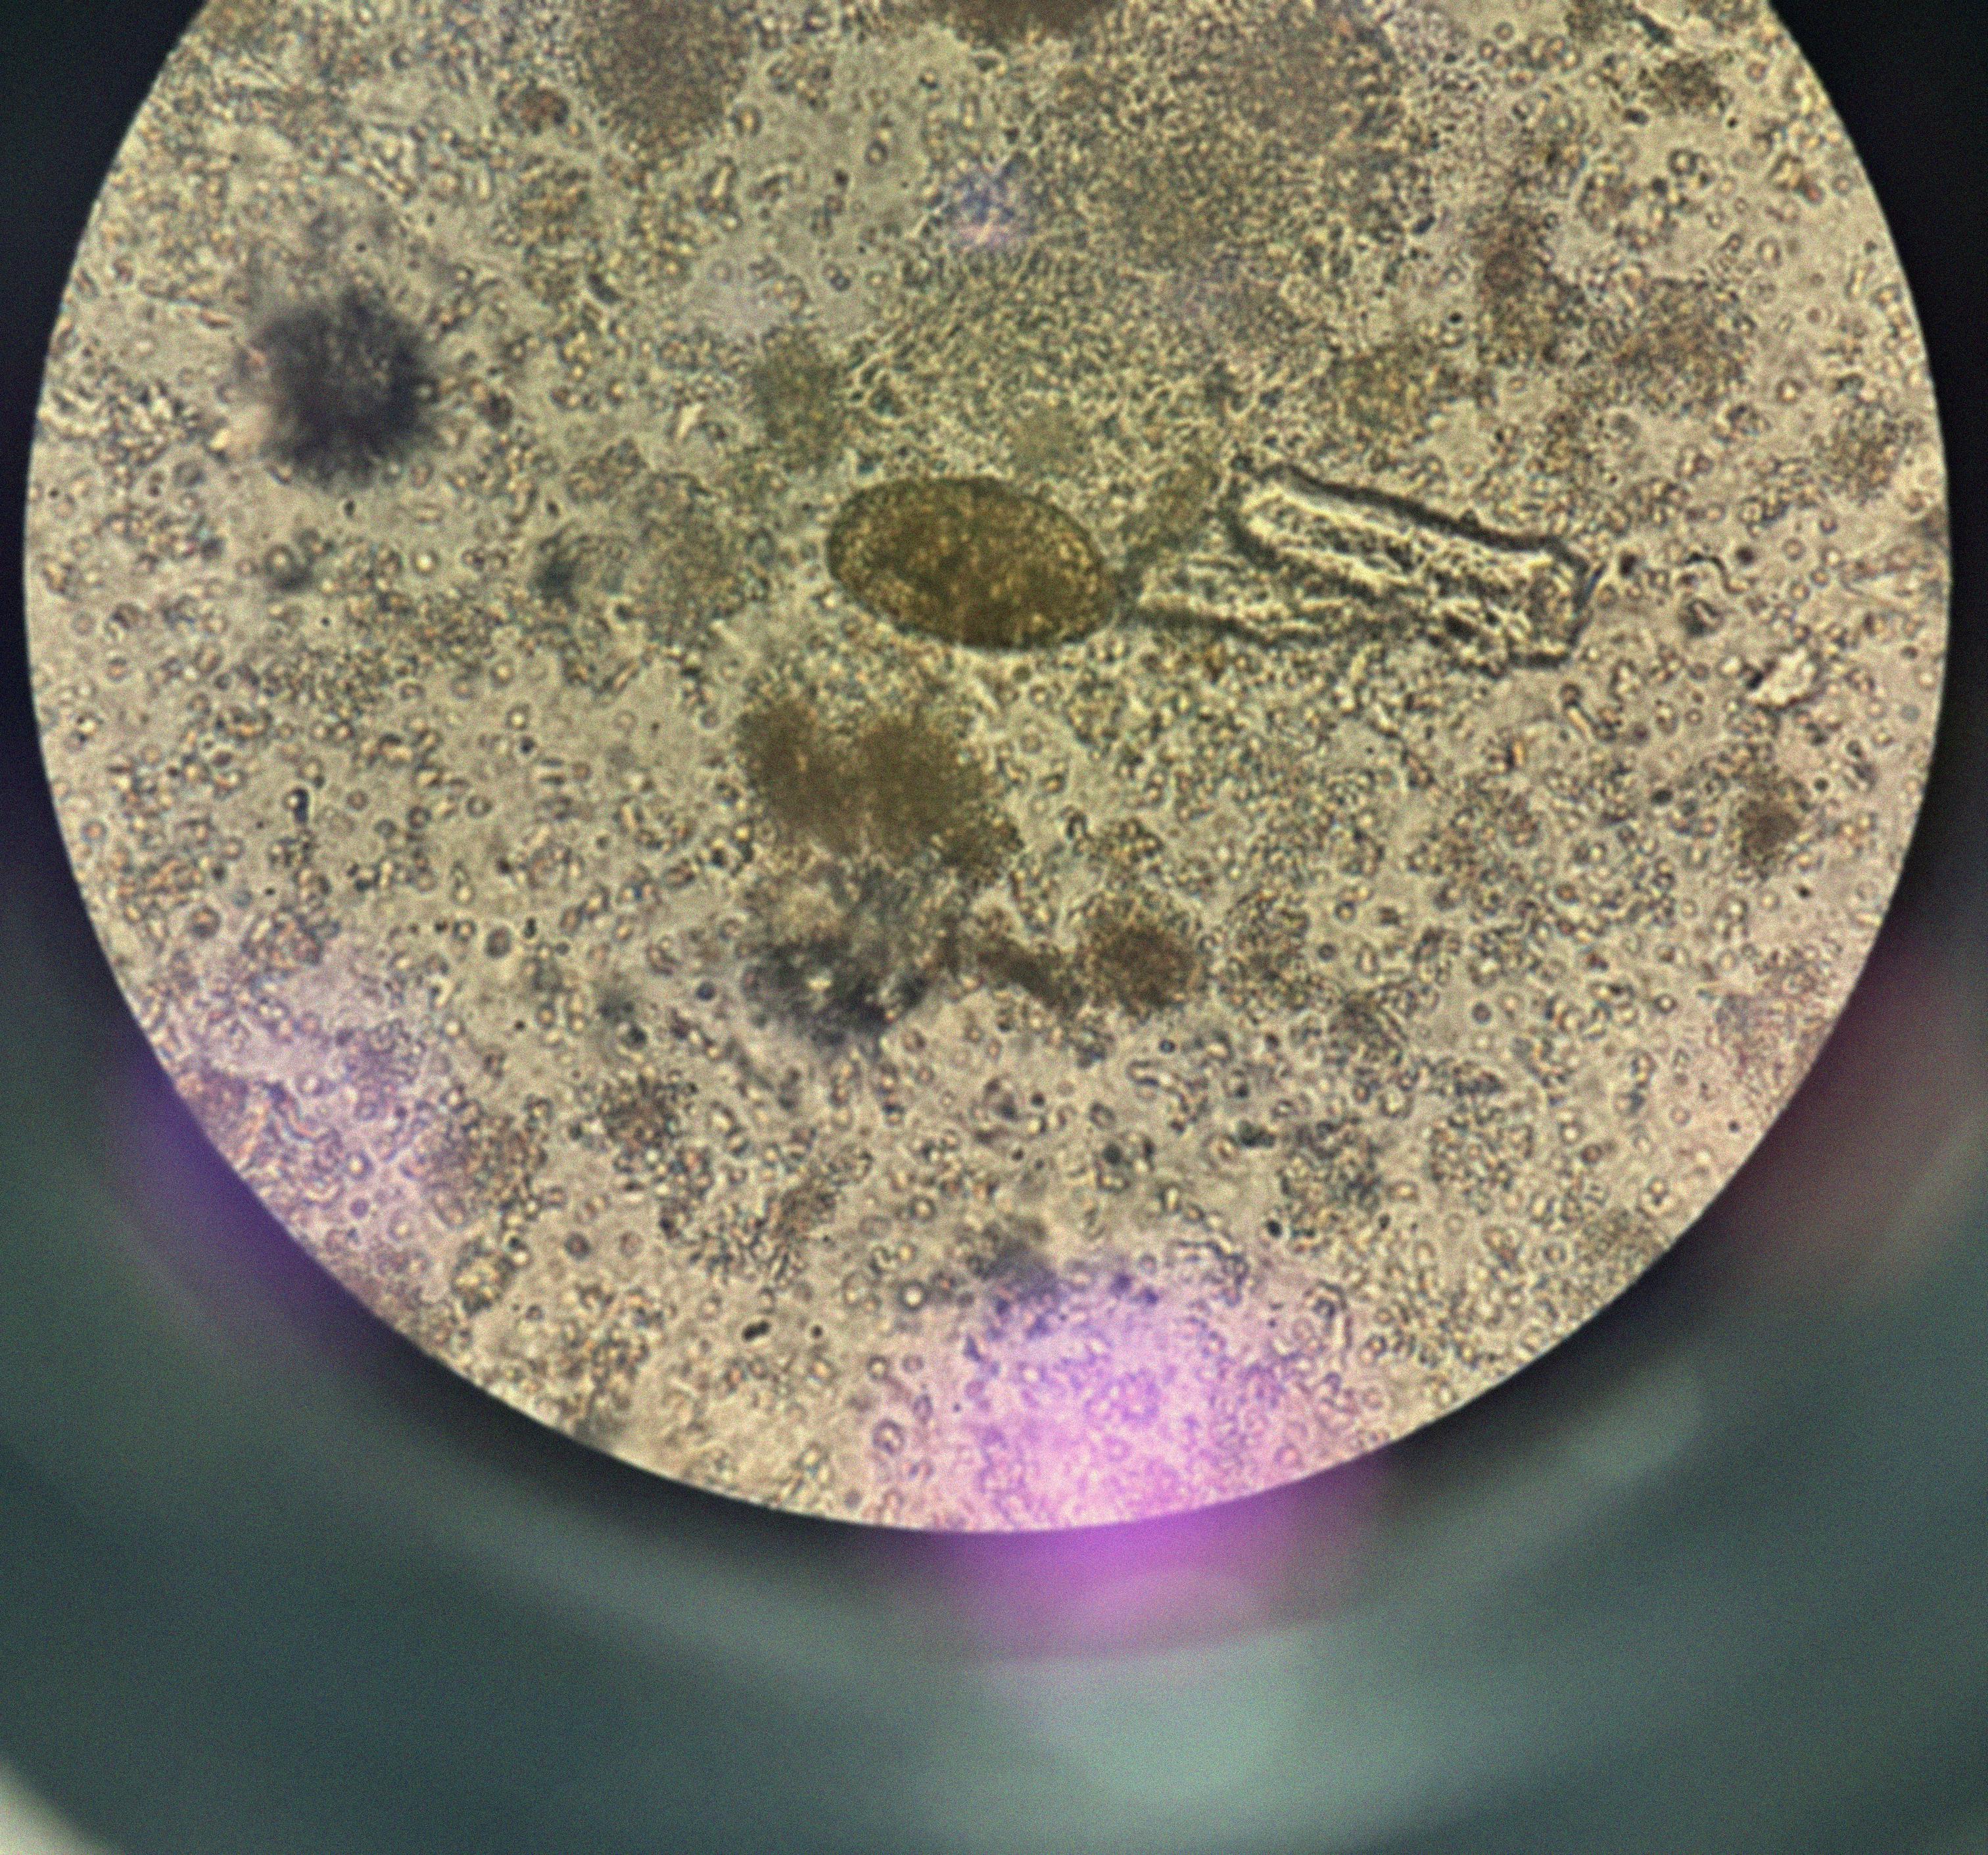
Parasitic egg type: Paragonimus spp